Aerial crown-view tile of a tropical tree (Barro Colorado Island, Panama), acquired 20250818:
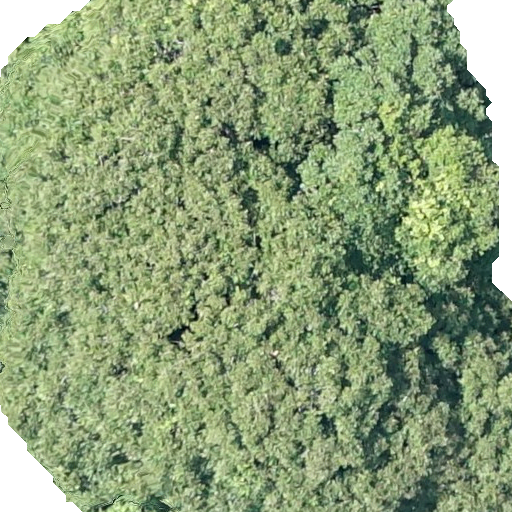
Species: Dipteryx oleifera
GBIF accepted scientific name: Dipteryx oleifera
Crown area: 410.071 m²